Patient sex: M
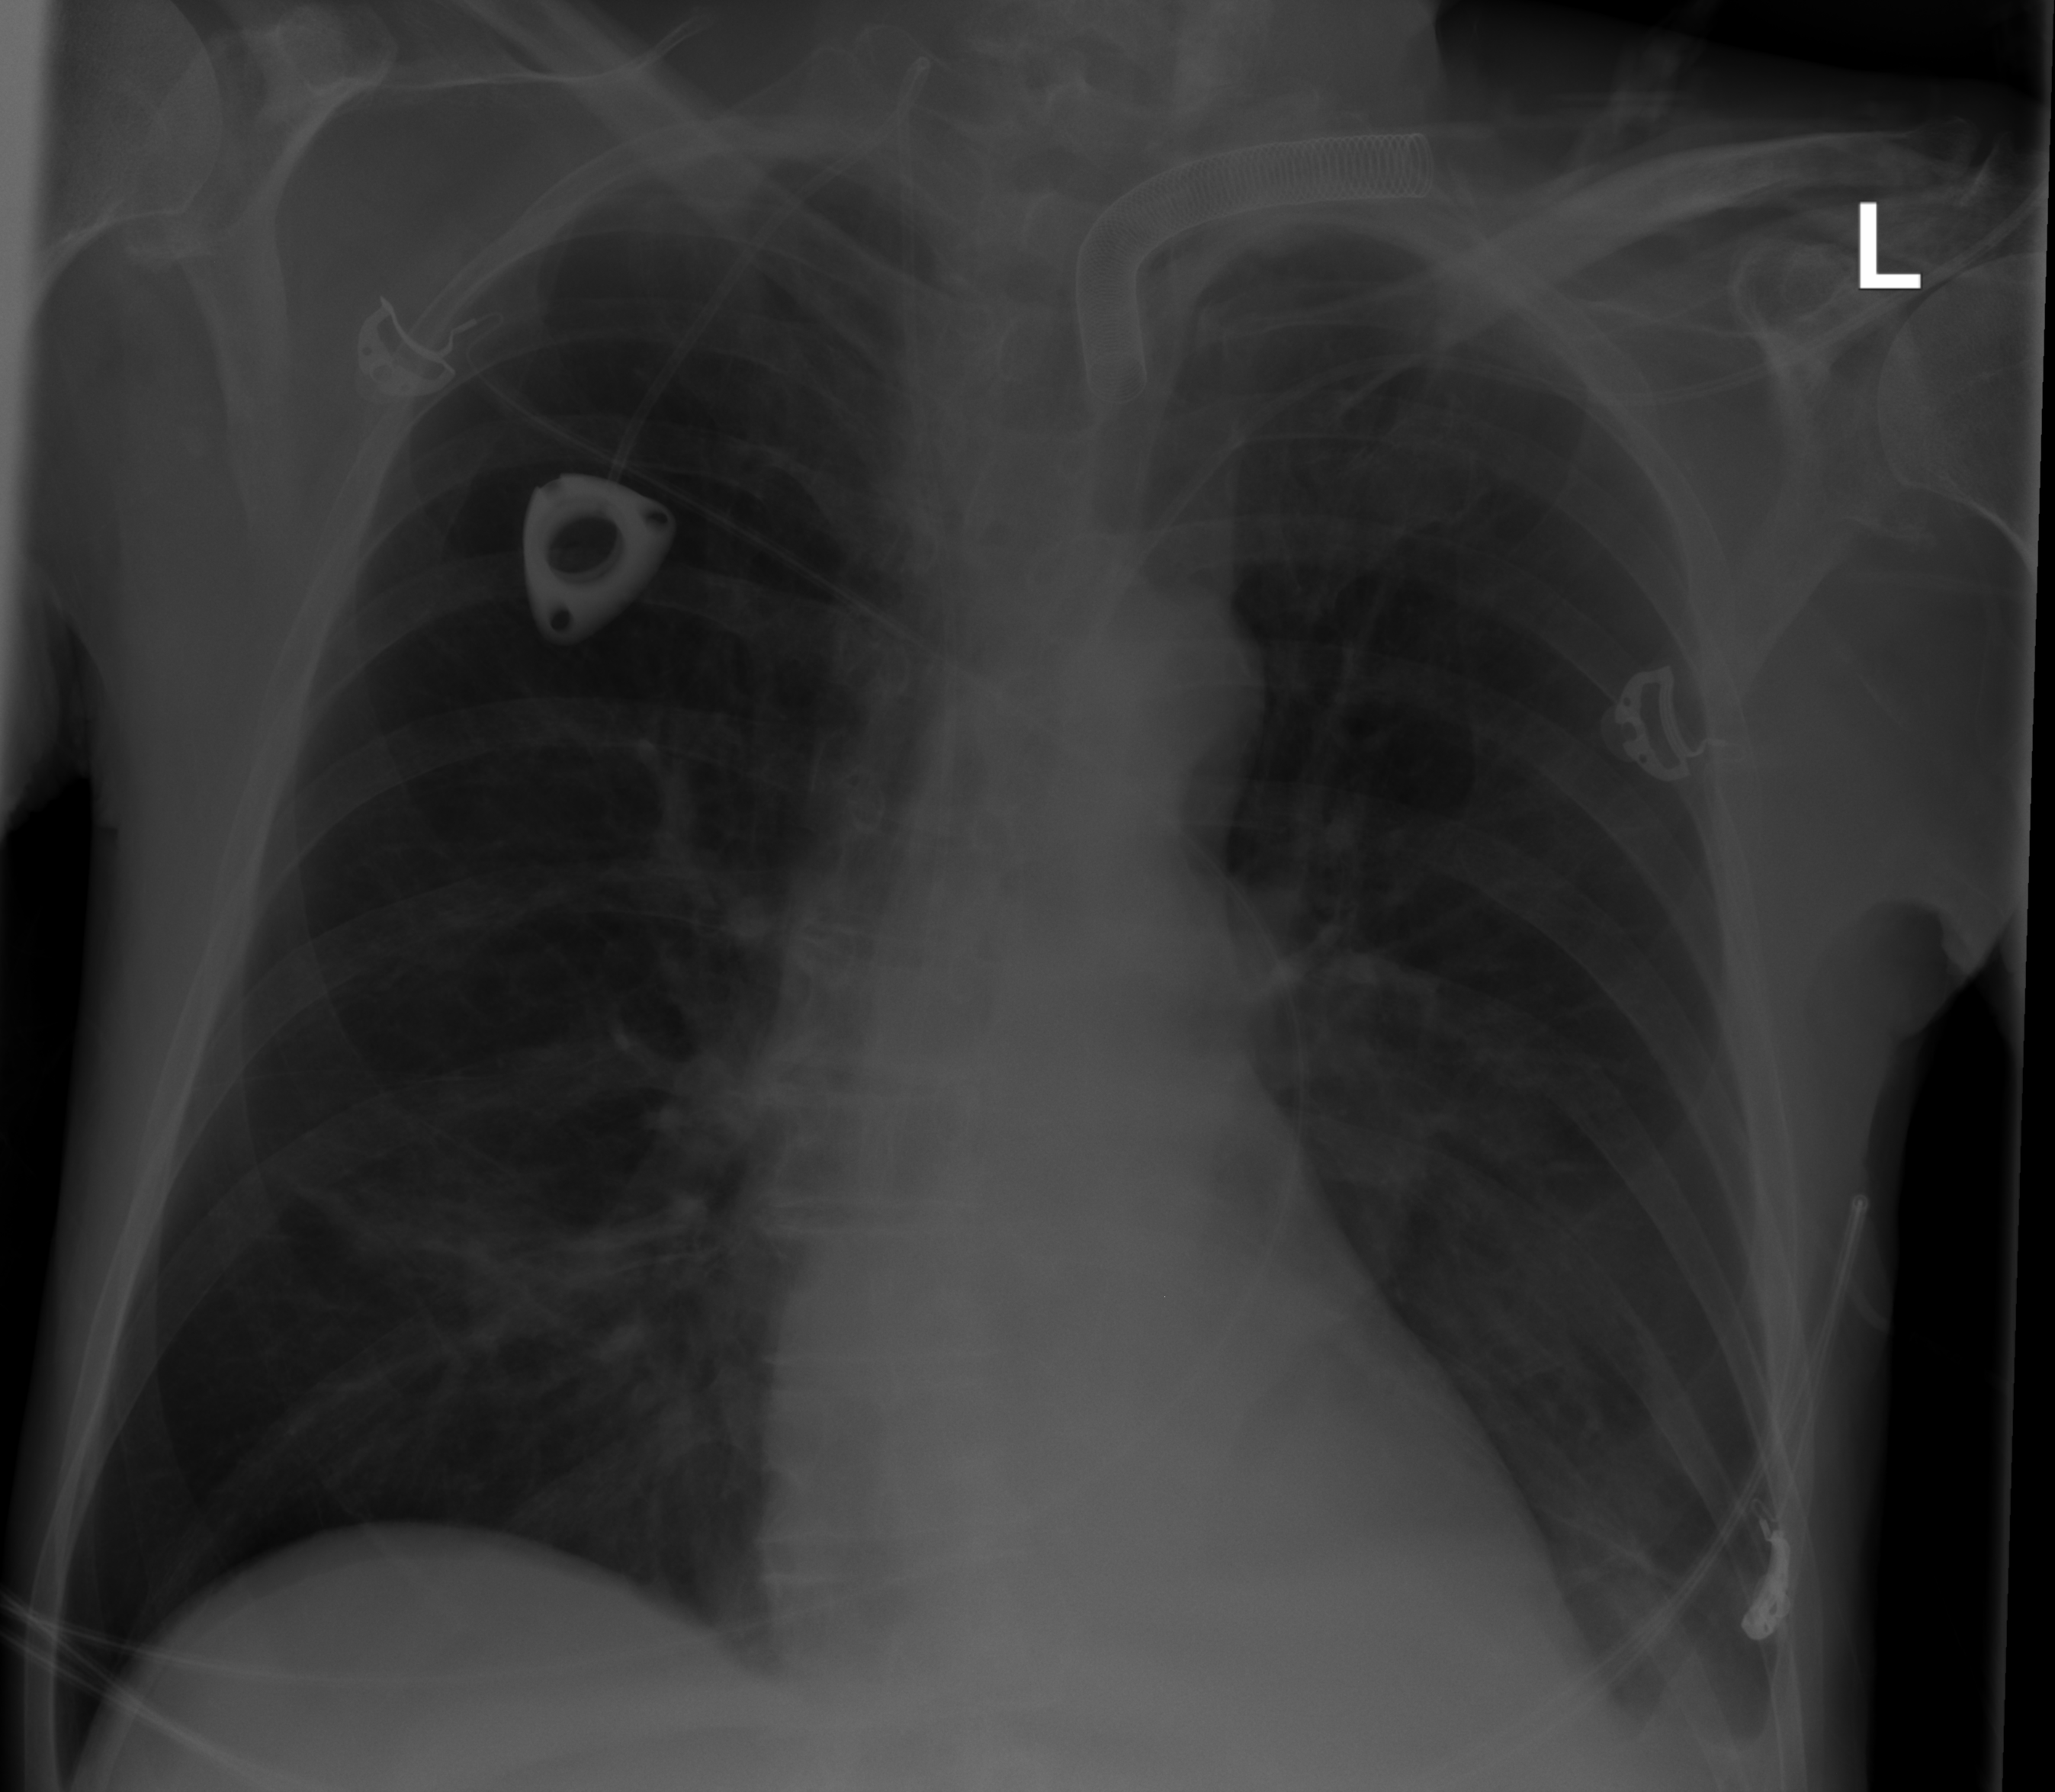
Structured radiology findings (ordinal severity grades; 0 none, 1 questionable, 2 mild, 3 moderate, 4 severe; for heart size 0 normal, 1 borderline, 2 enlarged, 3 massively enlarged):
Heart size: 0
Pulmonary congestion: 0
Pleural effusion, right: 0
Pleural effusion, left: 2
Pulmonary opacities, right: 0
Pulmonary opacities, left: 0
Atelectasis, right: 0
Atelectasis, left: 2